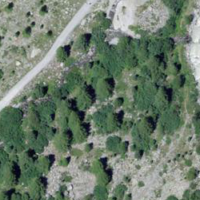
EUNIS habitat code: 47
Species observed at this site:
Achillea erba-rotta
Astragalus alpinus
Chamaenerion dodonaei
Alnus alnobetula